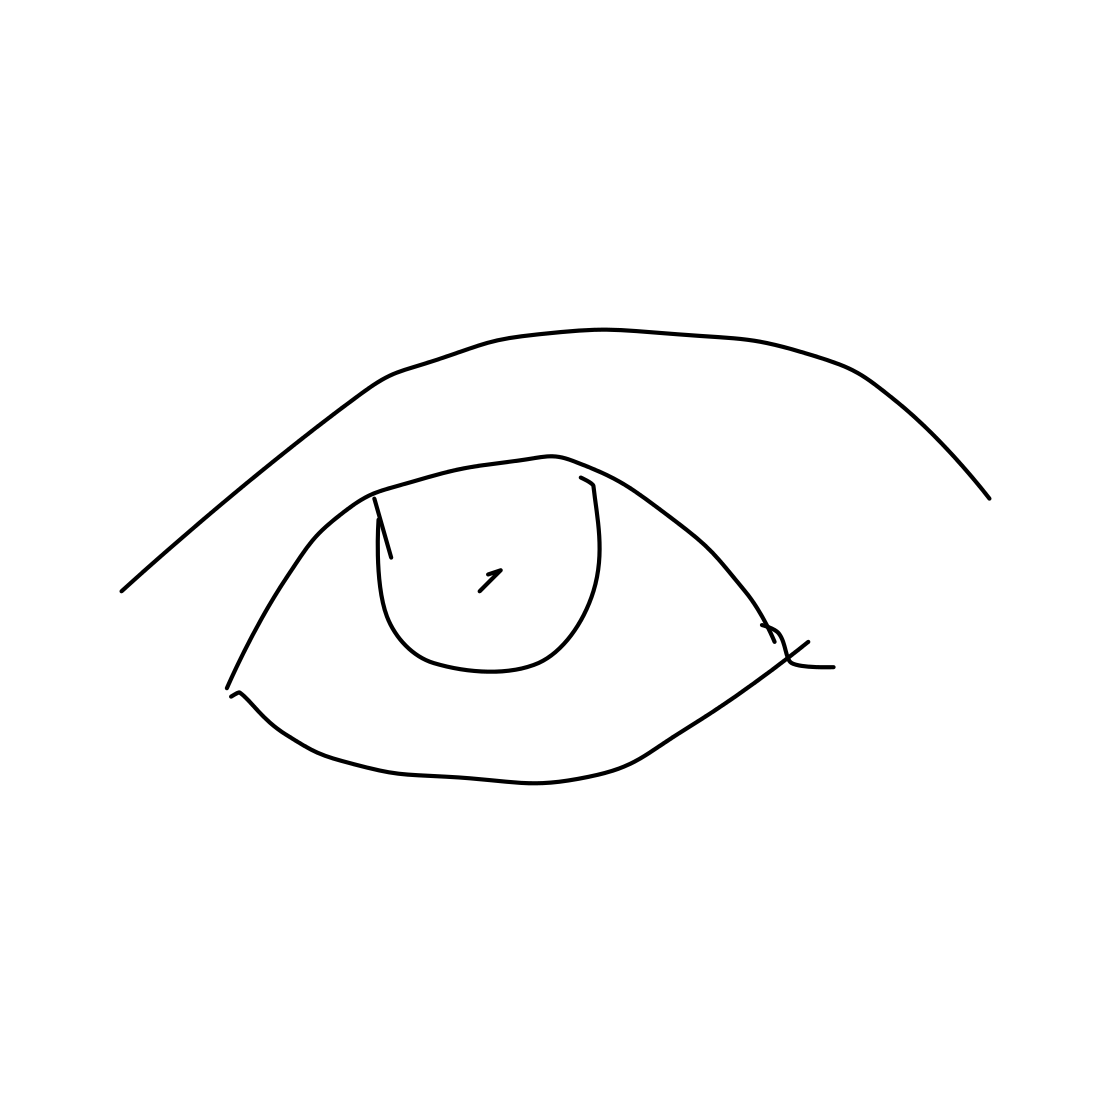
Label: eye